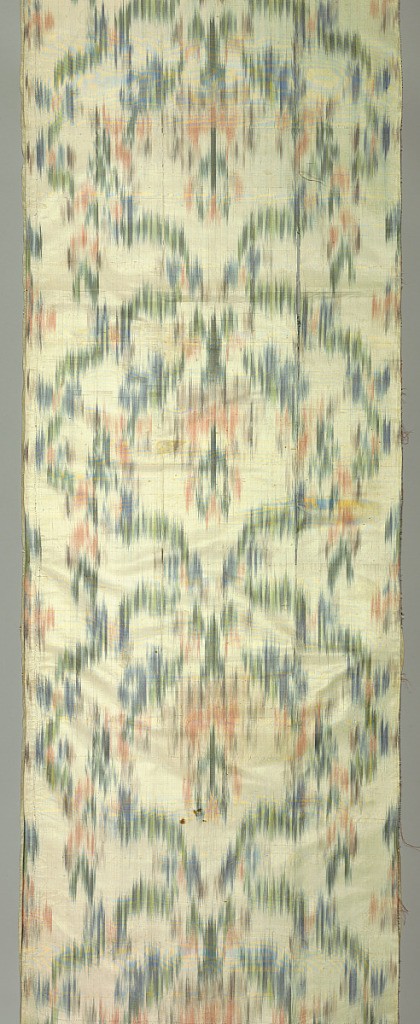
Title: Textile
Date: late 18th century
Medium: silk Technique: warp printed plain weave
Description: Long panel with chiné warp blazes forming large-scale symmetric vertical repeat of floral forms in scalloped continuous ogival framework in shades of green, blue, pink and brown on undyed silk ground. Two narrow plain selvedges.